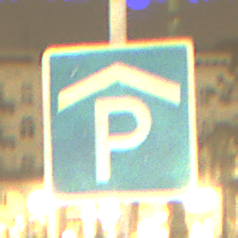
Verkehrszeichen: Parkhaus
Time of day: Night
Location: Outdoor (Urban)
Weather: Overcast
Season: NotSpecified
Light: Artificial